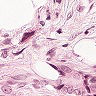
Metastatic tissue present: yes